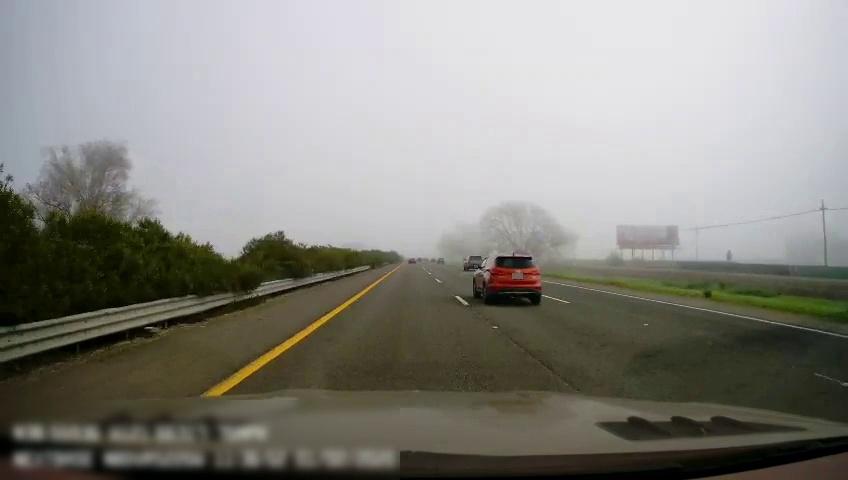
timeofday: Day
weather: Sunny
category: Drivable Space
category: Vehicles | SUV
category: Vehicles | SUV
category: Lanes | Current Lane
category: Lanes | Current Lane
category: Lanes | Alternate Lane
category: Lanes | Alternate Lane